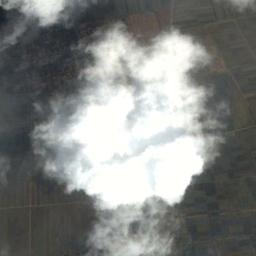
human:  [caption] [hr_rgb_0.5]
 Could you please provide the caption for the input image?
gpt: The white cloud is above bare farmland .

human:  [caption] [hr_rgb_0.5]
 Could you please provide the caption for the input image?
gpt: A white cloud floats above the forest and river .

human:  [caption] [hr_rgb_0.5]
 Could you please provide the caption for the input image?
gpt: The cumulus clouds are located above the khaki and green farmland .

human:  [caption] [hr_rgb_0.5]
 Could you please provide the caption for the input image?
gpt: Large group of white clouds on brown and green intersecting fields .

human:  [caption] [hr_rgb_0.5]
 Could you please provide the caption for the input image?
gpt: There are thick white clouds over some farmlands .